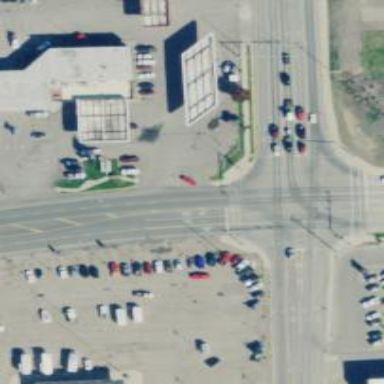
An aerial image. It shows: Marked crossing on the road.